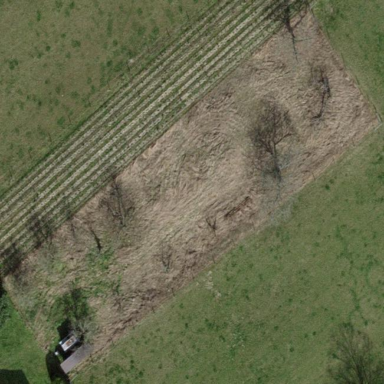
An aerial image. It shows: Orchard.